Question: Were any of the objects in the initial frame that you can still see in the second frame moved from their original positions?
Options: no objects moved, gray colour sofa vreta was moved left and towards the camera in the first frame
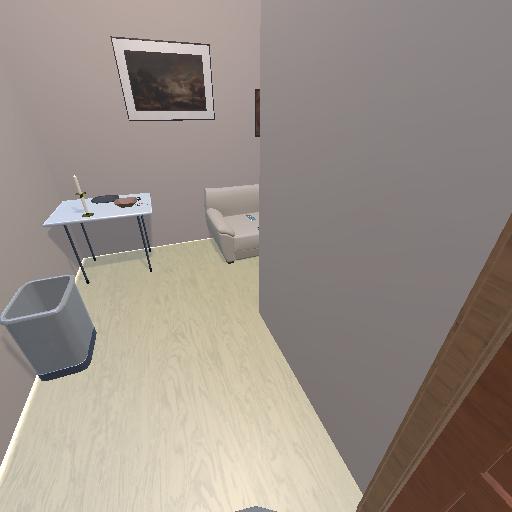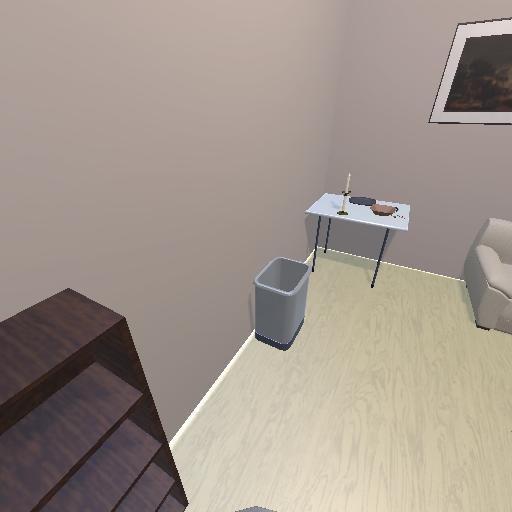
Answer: no objects moved